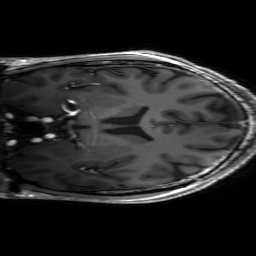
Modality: T1w
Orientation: coronal
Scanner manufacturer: siemens
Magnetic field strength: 6.98 T
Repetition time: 1.7 s
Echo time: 0.00201 s